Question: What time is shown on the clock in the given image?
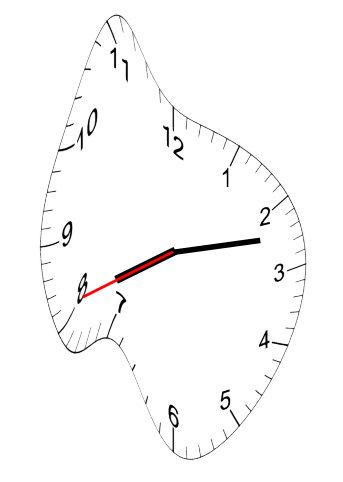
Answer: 08:12:41